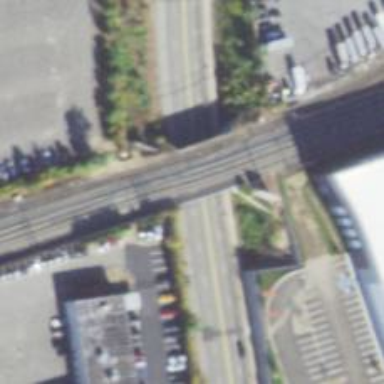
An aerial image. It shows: Railway bridge with electrified rails.